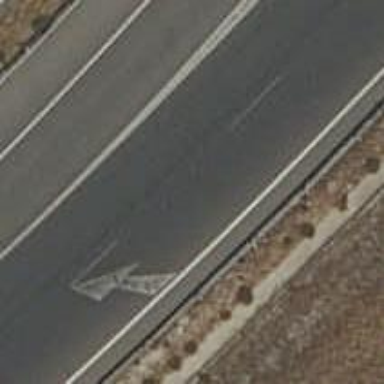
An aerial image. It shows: Motorway link.